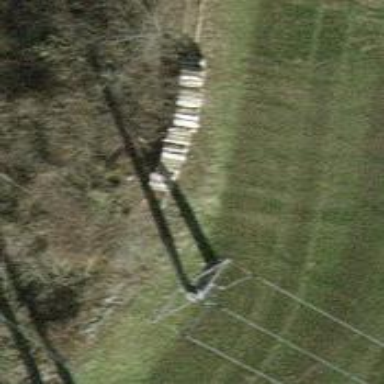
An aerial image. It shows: Three power lines with cables.